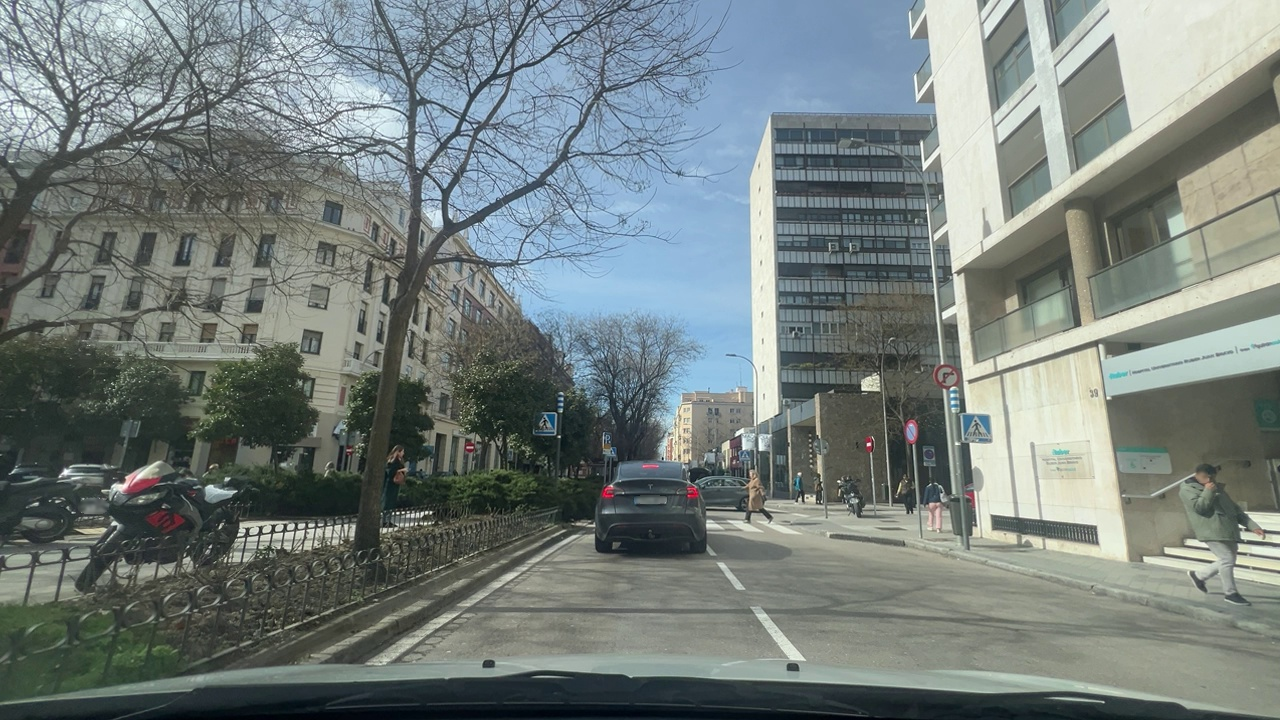
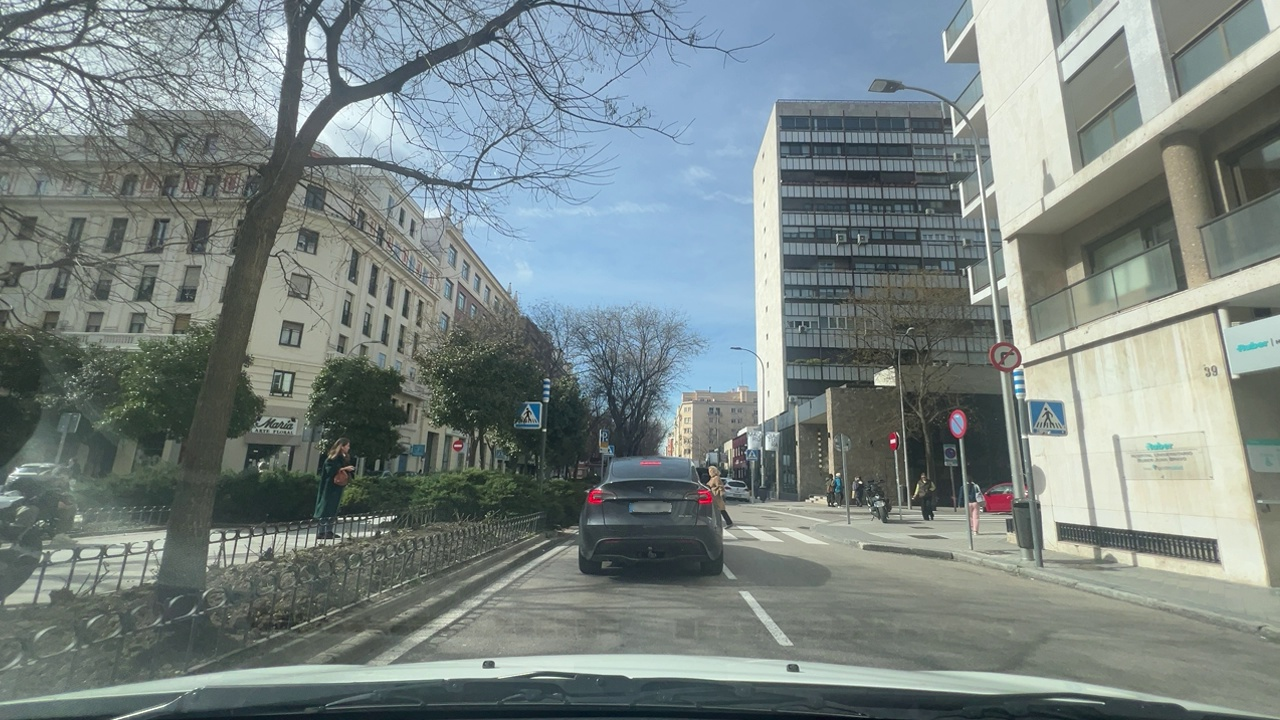
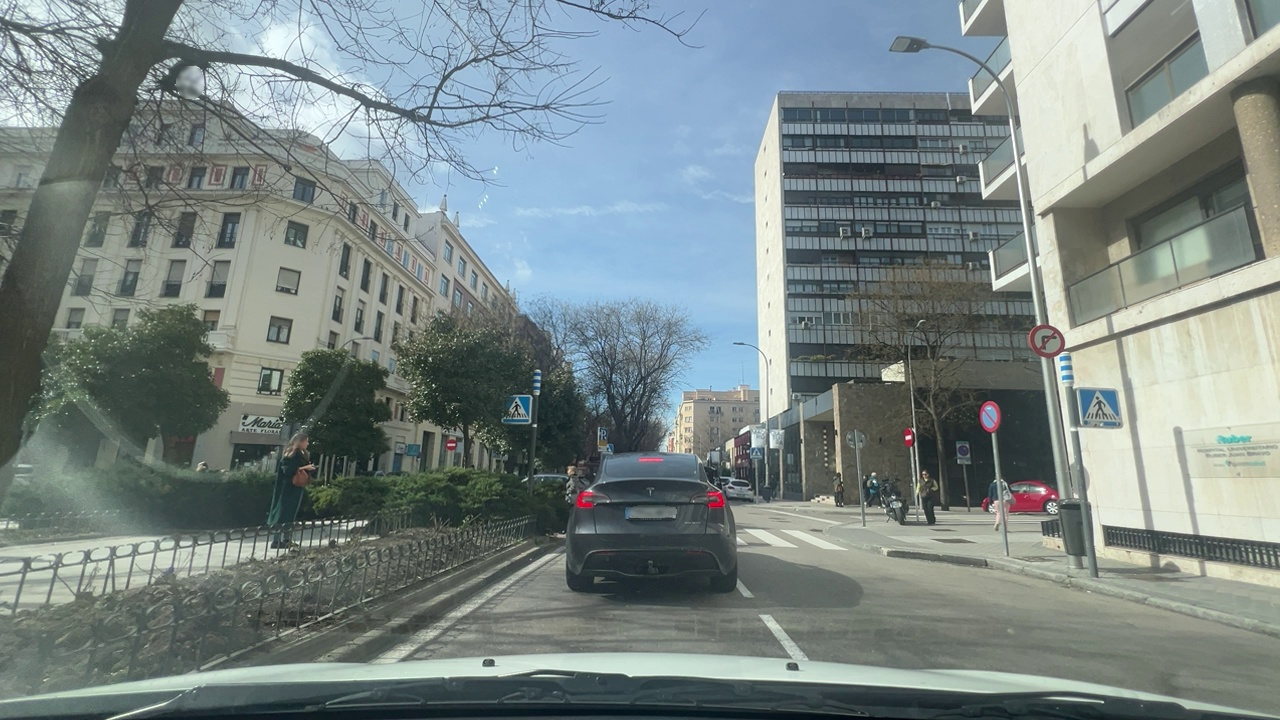
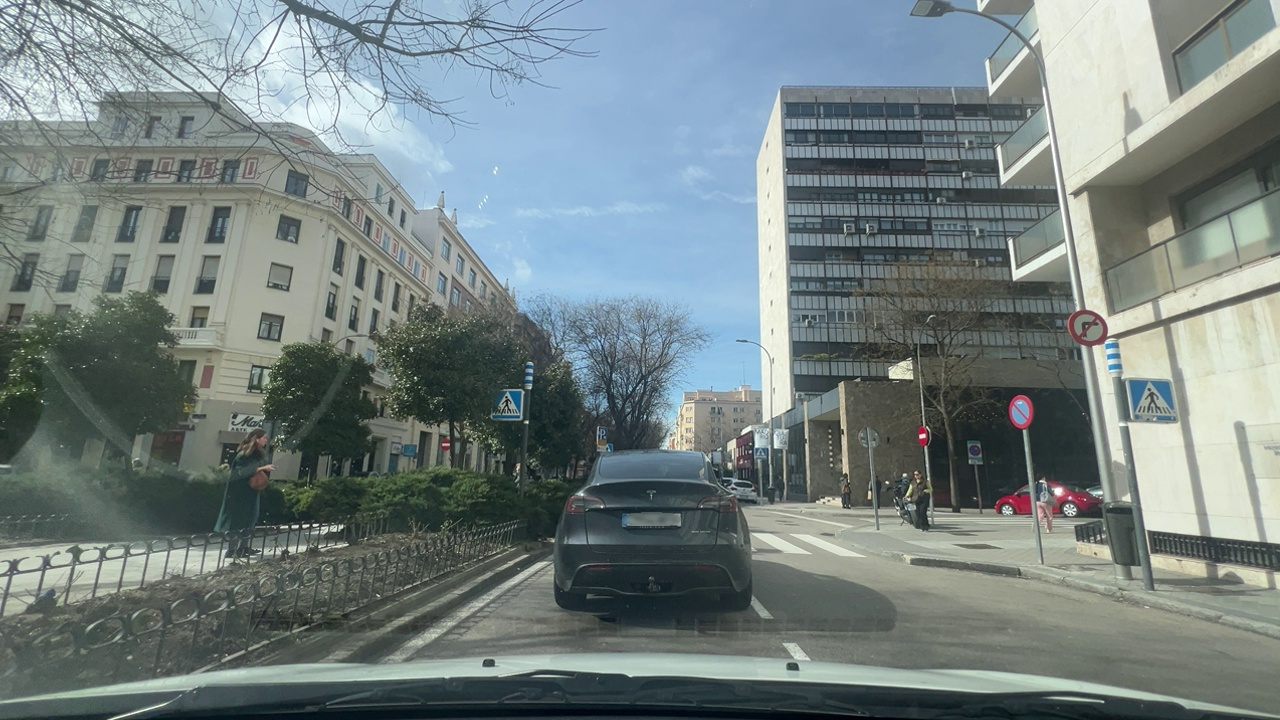
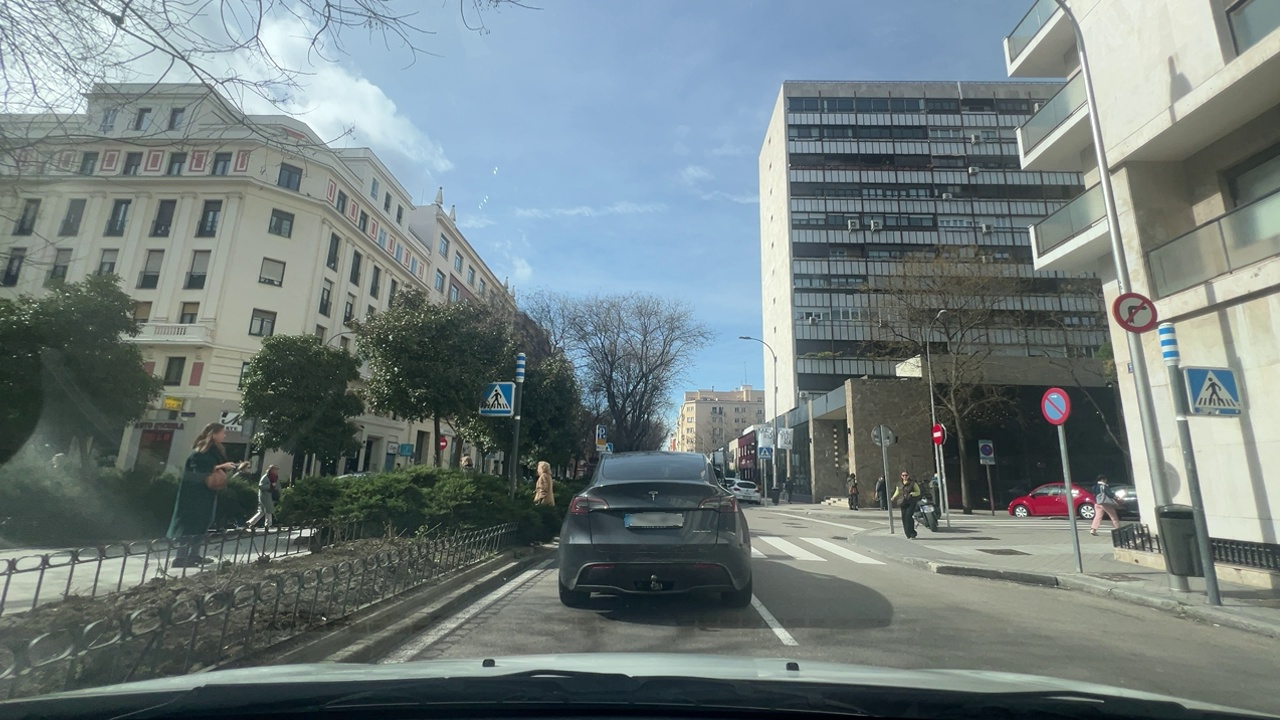
Situation: Crossing object
Question: Is there any discontinuity in the ego lane ahead?
Answer: No
Reasoning: Lane continues straight

Situation: Crossing object
Question: Is any vehicle or pedestrian crossing the path of the ego vehicle from a different direction?
Answer: Yes
Reasoning: There is a car in front following ego direction but a pedestrian crosses from right to left in front of the car ahead

Situation: Crossing object
Question: Is there a vehicle ahead in the ego lane traveling in the same direction as the ego vehicle?
Answer: Yes
Reasoning: The is a breaking dark grey car ahead

Situation: Crossing object
Question: Is there any crossing object in the ego lane ahead?
Answer: No
Reasoning: Only the pedestrian is visible crossing